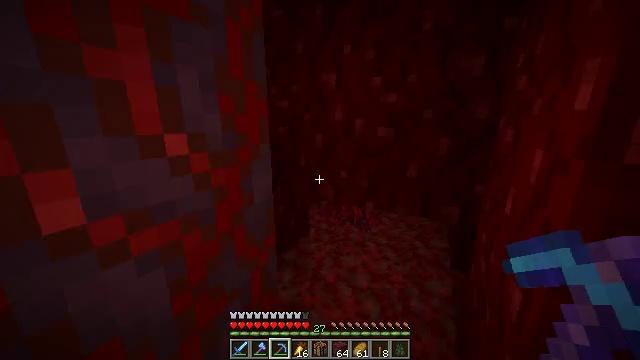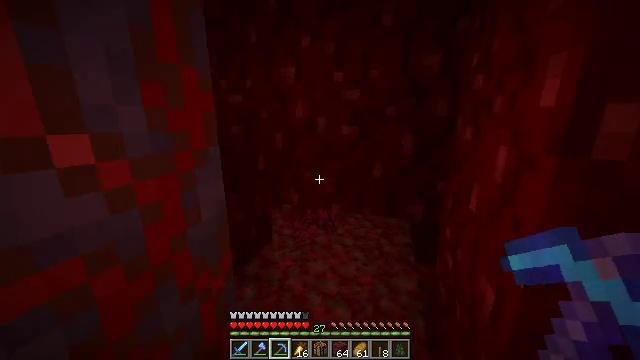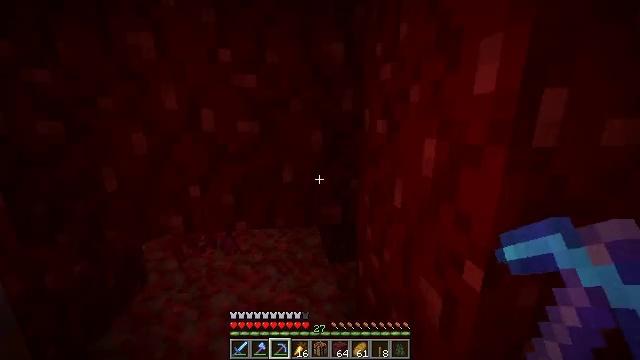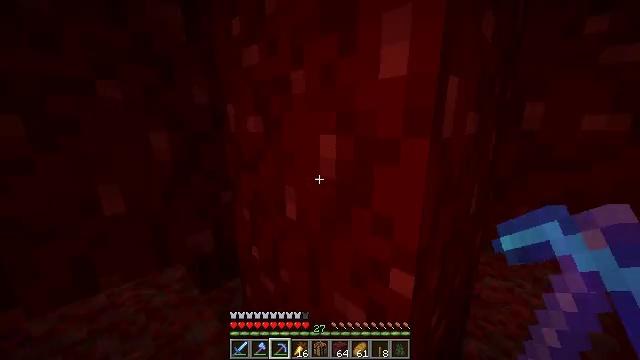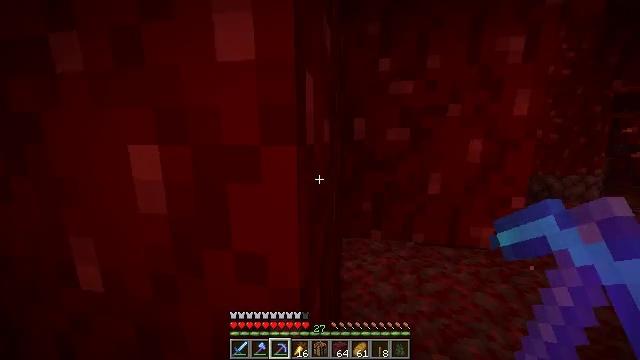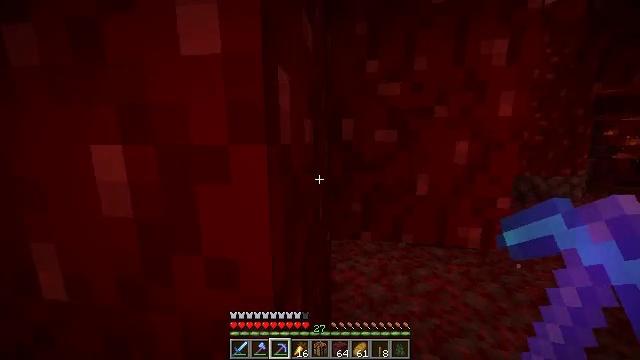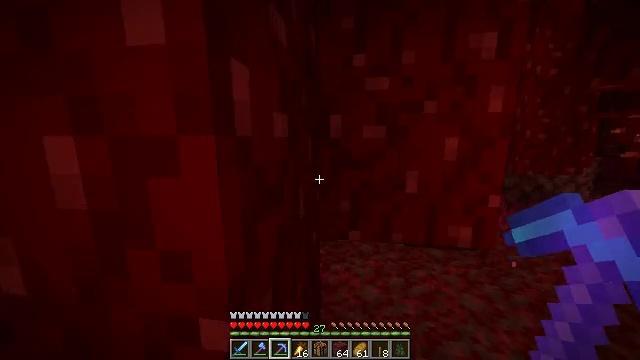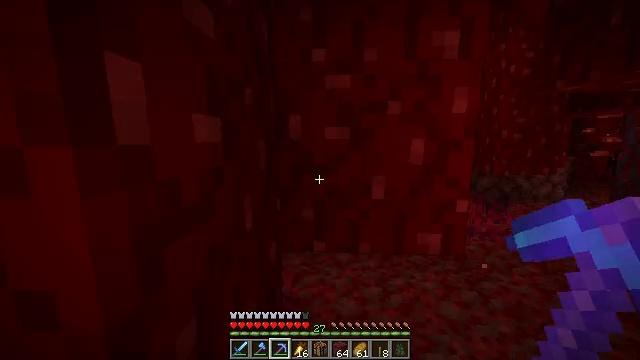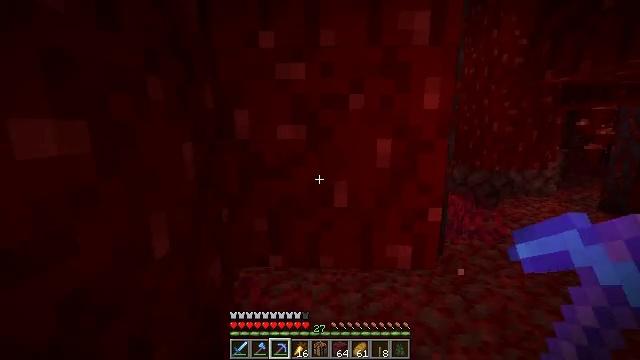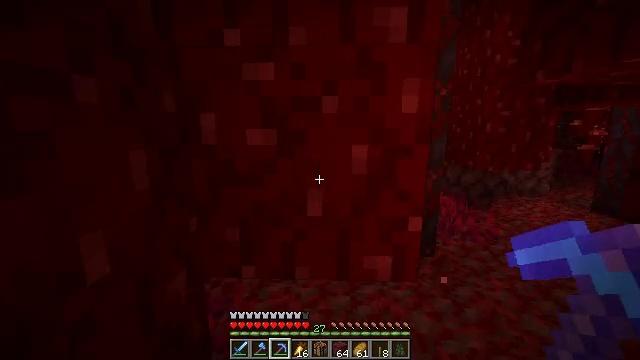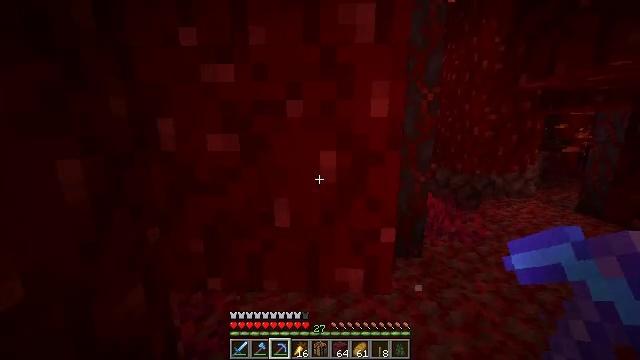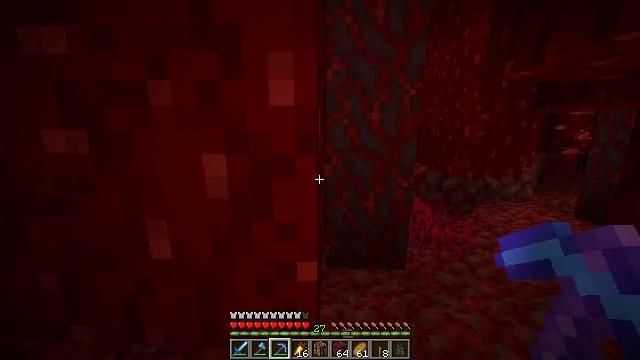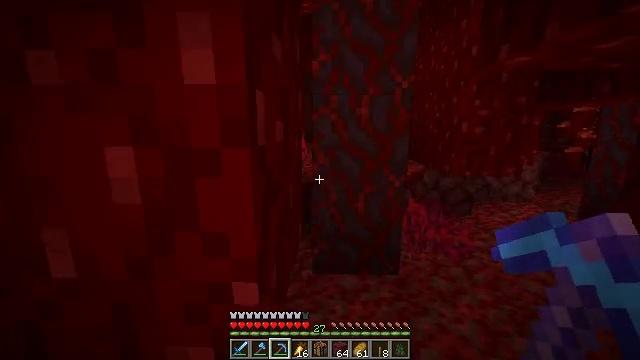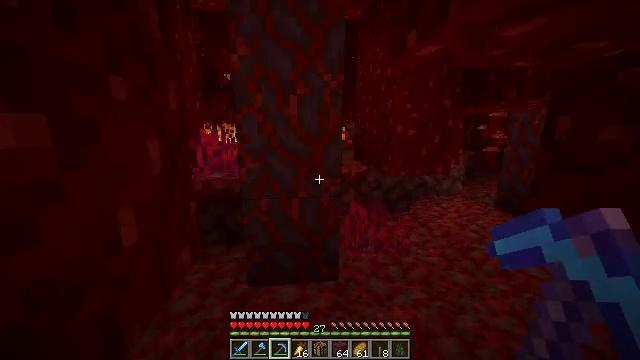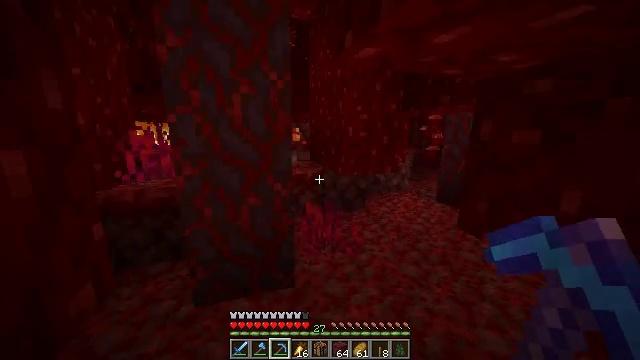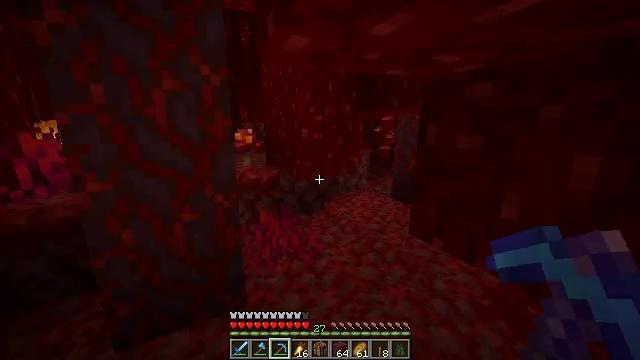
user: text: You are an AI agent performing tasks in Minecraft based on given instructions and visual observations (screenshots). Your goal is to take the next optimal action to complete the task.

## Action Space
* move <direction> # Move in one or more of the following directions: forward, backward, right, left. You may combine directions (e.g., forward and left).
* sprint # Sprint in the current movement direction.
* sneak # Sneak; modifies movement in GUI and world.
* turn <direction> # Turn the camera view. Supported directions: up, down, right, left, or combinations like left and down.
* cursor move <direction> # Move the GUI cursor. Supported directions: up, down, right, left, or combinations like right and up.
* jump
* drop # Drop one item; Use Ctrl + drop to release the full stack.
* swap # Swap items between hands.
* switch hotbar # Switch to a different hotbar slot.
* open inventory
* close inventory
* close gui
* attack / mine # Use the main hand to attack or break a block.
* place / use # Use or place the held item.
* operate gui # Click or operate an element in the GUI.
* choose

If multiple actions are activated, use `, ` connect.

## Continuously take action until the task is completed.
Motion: motion action
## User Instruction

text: Remove the fire source.
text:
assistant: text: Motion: move forward, sprint, turn right
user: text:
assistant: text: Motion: move forward, sprint, turn right
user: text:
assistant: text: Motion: move forward and move right, sprint, turn right
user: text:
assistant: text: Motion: move forward and move right, sprint, turn right and up
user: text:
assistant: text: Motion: move forward and move right, sprint, turn right
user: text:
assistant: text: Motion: move forward and move right, sprint
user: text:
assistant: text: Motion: move forward and move right, sprint, turn right
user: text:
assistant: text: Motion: move forward and move right, sprint, turn right and down
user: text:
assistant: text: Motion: move forward and move right, sprint
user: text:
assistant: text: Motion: move forward and move right, sprint
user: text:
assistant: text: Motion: move forward and move right, sprint
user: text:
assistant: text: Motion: move forward and move right, sprint
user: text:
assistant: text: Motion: move forward and move right, sprint, turn right
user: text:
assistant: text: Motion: move forward and move right, sprint, turn right
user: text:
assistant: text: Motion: move forward and move right, sprint, turn right
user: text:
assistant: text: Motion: move forward and move right, sprint, turn right
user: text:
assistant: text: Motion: move forward and move right, sprint, turn right
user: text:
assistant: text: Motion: move forward and move right, sprint
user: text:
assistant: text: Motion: move forward and move right, sprint
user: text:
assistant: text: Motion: move forward, sprint
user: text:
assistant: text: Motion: move forward, sprint
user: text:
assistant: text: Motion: move forward, sprint, turn left and up
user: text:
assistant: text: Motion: move forward, sprint, turn left
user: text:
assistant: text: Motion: move forward, sprint, turn left
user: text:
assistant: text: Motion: move forward, sprint, turn left and down
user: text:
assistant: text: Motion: move forward, sprint, turn left
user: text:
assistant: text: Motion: move forward, sprint
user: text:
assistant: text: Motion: move forward, sprint, turn left
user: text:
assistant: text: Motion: move forward, sprint, turn left
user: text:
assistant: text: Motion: move forward, sprint, turn left